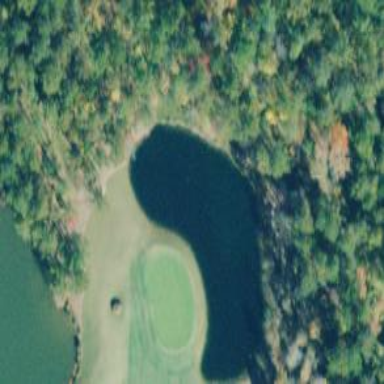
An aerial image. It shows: Water hazard on golf course. The hazard is natural water feature.